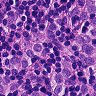
Metastatic tissue present: yes